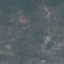
Land use / land cover class: HerbaceousVegetation